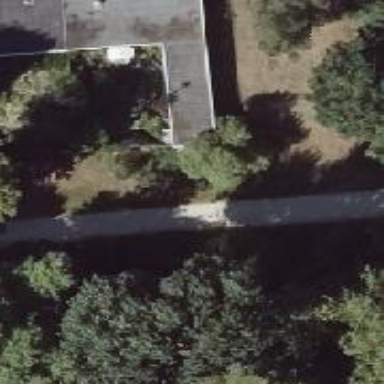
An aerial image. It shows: Semidetached house with flat roof.